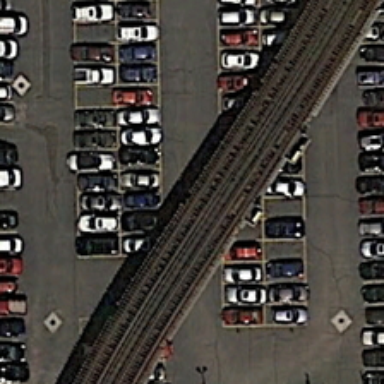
Many cars are parked in a parking lot with overhead railways .